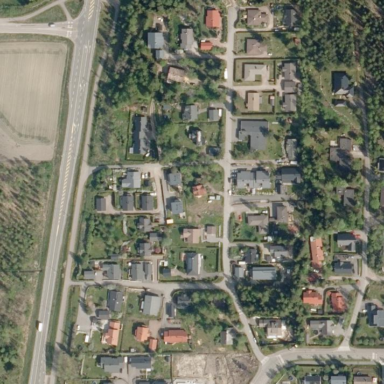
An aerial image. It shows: Residential area.